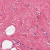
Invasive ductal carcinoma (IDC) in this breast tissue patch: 0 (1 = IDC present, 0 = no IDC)